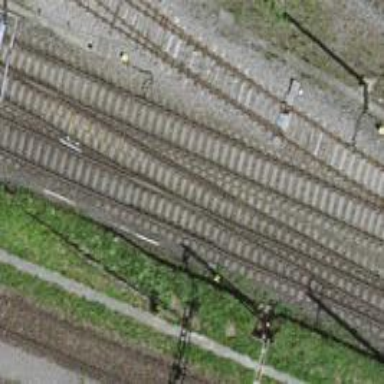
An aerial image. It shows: Rail siding with electrified tracks using contact line.